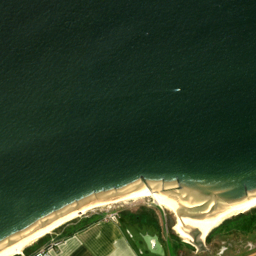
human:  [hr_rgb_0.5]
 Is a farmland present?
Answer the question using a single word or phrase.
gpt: yes

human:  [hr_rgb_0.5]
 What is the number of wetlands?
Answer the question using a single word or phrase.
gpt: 2

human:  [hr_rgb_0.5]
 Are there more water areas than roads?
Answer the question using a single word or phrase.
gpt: no

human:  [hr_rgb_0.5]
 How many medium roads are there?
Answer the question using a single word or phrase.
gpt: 0

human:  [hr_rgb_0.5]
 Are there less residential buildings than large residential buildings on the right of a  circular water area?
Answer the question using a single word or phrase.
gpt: no

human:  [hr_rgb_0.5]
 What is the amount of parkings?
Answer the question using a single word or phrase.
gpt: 3

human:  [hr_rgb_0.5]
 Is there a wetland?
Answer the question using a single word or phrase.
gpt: yes

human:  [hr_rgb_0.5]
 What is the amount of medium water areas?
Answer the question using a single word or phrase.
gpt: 5

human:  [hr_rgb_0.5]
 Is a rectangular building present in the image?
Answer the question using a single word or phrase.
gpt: yes

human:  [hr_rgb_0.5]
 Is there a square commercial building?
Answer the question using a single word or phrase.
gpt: no

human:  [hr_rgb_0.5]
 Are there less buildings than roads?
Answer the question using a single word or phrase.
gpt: yes

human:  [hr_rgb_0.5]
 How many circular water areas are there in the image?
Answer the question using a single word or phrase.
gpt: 3

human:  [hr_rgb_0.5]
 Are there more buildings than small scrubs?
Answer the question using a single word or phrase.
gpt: yes

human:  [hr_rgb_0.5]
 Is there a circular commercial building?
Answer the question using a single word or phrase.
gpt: no

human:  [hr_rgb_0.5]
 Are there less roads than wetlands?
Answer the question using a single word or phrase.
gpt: no

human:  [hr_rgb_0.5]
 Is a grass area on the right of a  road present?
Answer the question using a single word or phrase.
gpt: yes

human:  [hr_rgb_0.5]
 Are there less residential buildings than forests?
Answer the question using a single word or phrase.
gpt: no

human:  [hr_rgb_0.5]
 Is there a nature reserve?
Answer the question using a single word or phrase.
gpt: yes

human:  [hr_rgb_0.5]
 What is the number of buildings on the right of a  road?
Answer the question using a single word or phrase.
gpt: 19

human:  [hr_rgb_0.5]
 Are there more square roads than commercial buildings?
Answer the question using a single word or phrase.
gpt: no

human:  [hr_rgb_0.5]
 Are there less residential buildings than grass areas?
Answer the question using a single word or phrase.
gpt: no

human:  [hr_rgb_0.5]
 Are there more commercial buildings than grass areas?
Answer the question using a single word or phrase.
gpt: no

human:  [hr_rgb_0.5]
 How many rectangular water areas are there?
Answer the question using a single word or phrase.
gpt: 3

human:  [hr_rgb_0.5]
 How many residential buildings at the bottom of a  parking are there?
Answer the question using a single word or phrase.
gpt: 17

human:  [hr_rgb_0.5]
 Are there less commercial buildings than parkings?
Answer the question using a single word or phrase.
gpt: yes

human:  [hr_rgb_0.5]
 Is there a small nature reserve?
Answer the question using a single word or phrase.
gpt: no

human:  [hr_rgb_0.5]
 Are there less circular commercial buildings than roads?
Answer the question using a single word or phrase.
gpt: yes

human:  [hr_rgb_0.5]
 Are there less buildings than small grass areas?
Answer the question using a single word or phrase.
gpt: no

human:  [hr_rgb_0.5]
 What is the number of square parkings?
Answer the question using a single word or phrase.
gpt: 0

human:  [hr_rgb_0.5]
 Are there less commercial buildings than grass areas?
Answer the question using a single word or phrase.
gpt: yes

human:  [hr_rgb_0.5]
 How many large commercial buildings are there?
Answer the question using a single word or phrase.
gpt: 0

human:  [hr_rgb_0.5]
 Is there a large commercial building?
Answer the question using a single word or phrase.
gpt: no

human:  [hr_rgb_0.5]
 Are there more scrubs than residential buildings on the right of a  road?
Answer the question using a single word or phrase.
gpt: no

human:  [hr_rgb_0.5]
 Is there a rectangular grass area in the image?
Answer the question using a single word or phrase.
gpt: no

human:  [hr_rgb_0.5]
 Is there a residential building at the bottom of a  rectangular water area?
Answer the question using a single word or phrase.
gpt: yes

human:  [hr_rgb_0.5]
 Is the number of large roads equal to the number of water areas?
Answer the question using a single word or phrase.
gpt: no